Brain MRI, t1w sequence, axial 2D slice.
Patient: age 40, sex F, weight 95 kg, height 1.95 m
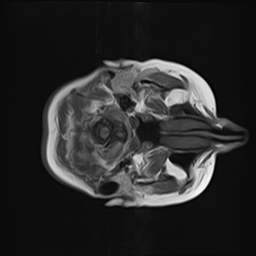